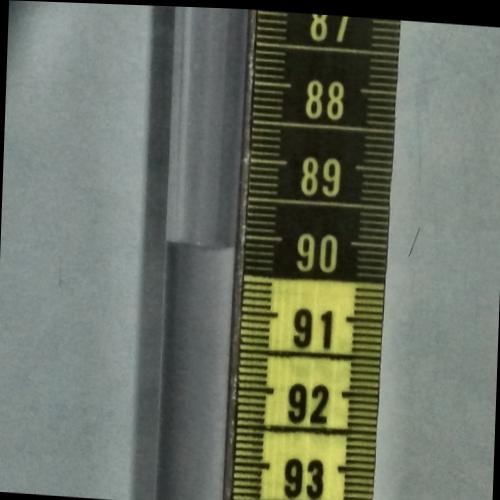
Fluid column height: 90.2 cm